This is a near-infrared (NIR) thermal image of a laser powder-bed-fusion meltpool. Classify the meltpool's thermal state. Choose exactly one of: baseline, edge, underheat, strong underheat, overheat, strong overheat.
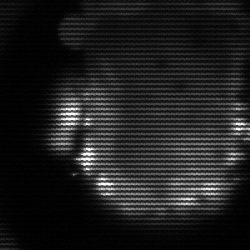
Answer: baseline